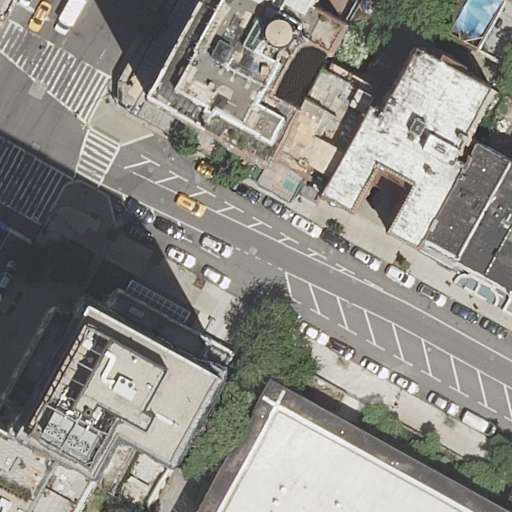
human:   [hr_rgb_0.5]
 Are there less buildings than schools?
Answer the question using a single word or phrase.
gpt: no

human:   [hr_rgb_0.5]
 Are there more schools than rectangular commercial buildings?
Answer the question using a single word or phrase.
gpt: yes

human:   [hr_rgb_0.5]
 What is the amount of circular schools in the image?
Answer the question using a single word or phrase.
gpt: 0

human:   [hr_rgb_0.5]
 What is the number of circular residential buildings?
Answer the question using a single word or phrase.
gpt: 0

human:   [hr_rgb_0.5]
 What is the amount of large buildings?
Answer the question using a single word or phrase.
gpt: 2

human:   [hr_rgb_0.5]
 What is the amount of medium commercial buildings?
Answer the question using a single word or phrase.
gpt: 0

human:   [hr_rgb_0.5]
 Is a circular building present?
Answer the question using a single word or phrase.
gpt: no

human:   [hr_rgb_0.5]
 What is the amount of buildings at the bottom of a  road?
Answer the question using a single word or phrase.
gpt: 7

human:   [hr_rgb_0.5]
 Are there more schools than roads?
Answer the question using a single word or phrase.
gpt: no

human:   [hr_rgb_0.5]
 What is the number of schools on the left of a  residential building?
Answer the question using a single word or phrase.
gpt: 1

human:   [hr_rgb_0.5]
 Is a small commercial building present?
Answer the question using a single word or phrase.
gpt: no

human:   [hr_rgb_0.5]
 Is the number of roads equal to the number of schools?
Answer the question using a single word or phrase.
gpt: no

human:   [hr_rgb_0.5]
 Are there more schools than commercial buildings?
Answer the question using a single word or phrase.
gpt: yes

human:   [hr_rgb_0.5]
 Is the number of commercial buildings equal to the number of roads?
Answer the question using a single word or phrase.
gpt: no

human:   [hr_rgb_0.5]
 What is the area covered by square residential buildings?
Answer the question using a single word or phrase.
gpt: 0m2

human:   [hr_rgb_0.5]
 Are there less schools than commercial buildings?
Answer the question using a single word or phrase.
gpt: no

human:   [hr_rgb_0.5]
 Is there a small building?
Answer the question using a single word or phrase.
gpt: yes

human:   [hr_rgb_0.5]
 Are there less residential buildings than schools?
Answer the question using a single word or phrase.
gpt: no

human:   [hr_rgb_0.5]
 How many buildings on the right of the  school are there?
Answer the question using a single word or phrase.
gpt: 3

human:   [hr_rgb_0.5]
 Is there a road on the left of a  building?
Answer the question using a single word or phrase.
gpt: yes

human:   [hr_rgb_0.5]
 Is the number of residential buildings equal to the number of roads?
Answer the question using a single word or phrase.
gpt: no

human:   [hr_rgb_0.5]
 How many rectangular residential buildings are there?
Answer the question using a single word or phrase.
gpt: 6

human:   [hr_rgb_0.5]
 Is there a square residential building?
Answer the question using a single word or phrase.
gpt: no

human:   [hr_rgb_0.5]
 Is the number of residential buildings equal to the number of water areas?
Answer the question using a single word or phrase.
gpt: no

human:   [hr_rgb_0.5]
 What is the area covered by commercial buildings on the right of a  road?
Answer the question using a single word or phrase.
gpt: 0m2

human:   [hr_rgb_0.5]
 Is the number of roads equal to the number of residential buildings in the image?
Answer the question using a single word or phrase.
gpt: no

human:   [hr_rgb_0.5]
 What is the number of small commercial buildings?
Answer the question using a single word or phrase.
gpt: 0

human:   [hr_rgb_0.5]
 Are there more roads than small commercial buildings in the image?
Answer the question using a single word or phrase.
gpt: yes

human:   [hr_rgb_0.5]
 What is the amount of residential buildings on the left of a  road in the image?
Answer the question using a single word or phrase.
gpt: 1

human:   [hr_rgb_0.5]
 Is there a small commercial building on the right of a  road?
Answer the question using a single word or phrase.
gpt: no

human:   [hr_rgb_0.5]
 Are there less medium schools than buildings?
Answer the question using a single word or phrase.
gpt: yes

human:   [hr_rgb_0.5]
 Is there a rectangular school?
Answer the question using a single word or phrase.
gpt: yes

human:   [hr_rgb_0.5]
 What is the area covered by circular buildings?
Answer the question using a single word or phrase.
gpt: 0m2

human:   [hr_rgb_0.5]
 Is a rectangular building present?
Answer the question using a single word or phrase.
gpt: yes

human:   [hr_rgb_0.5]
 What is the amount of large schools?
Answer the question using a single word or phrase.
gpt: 1

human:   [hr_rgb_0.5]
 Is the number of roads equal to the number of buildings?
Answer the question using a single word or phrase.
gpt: no